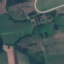
Land use / land cover class: Pasture